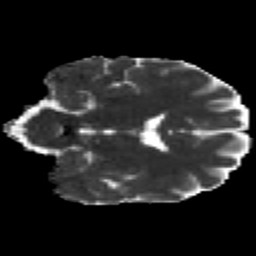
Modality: MD
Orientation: coronal
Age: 31
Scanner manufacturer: siemens
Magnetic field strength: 3 T
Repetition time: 2.2 s
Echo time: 0.084 s